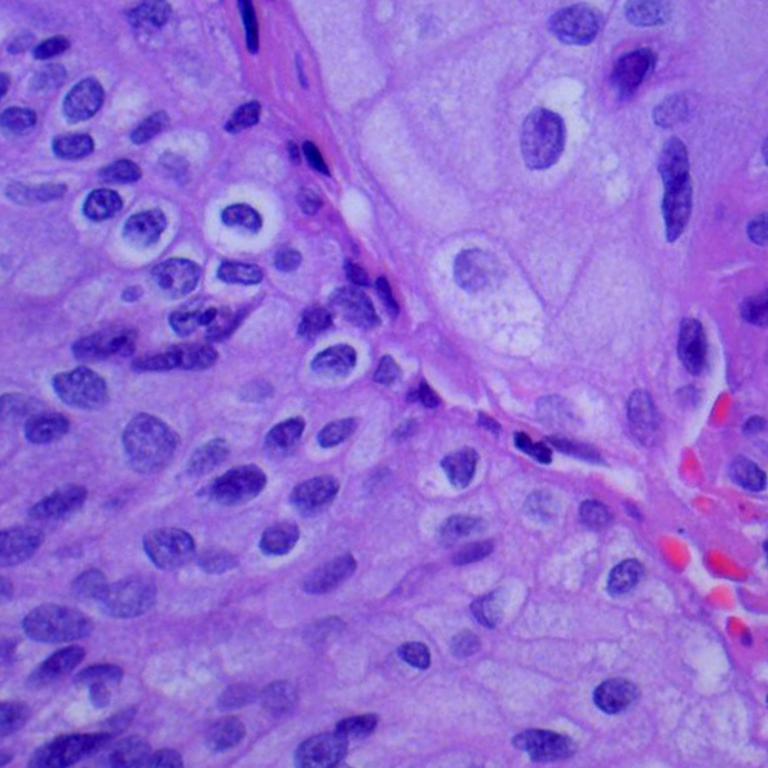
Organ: lung
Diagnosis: squamous carcinomas